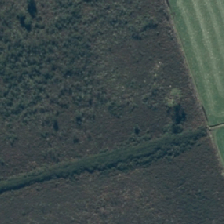
Land cover: herbaceous_freshwater_vege